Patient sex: F
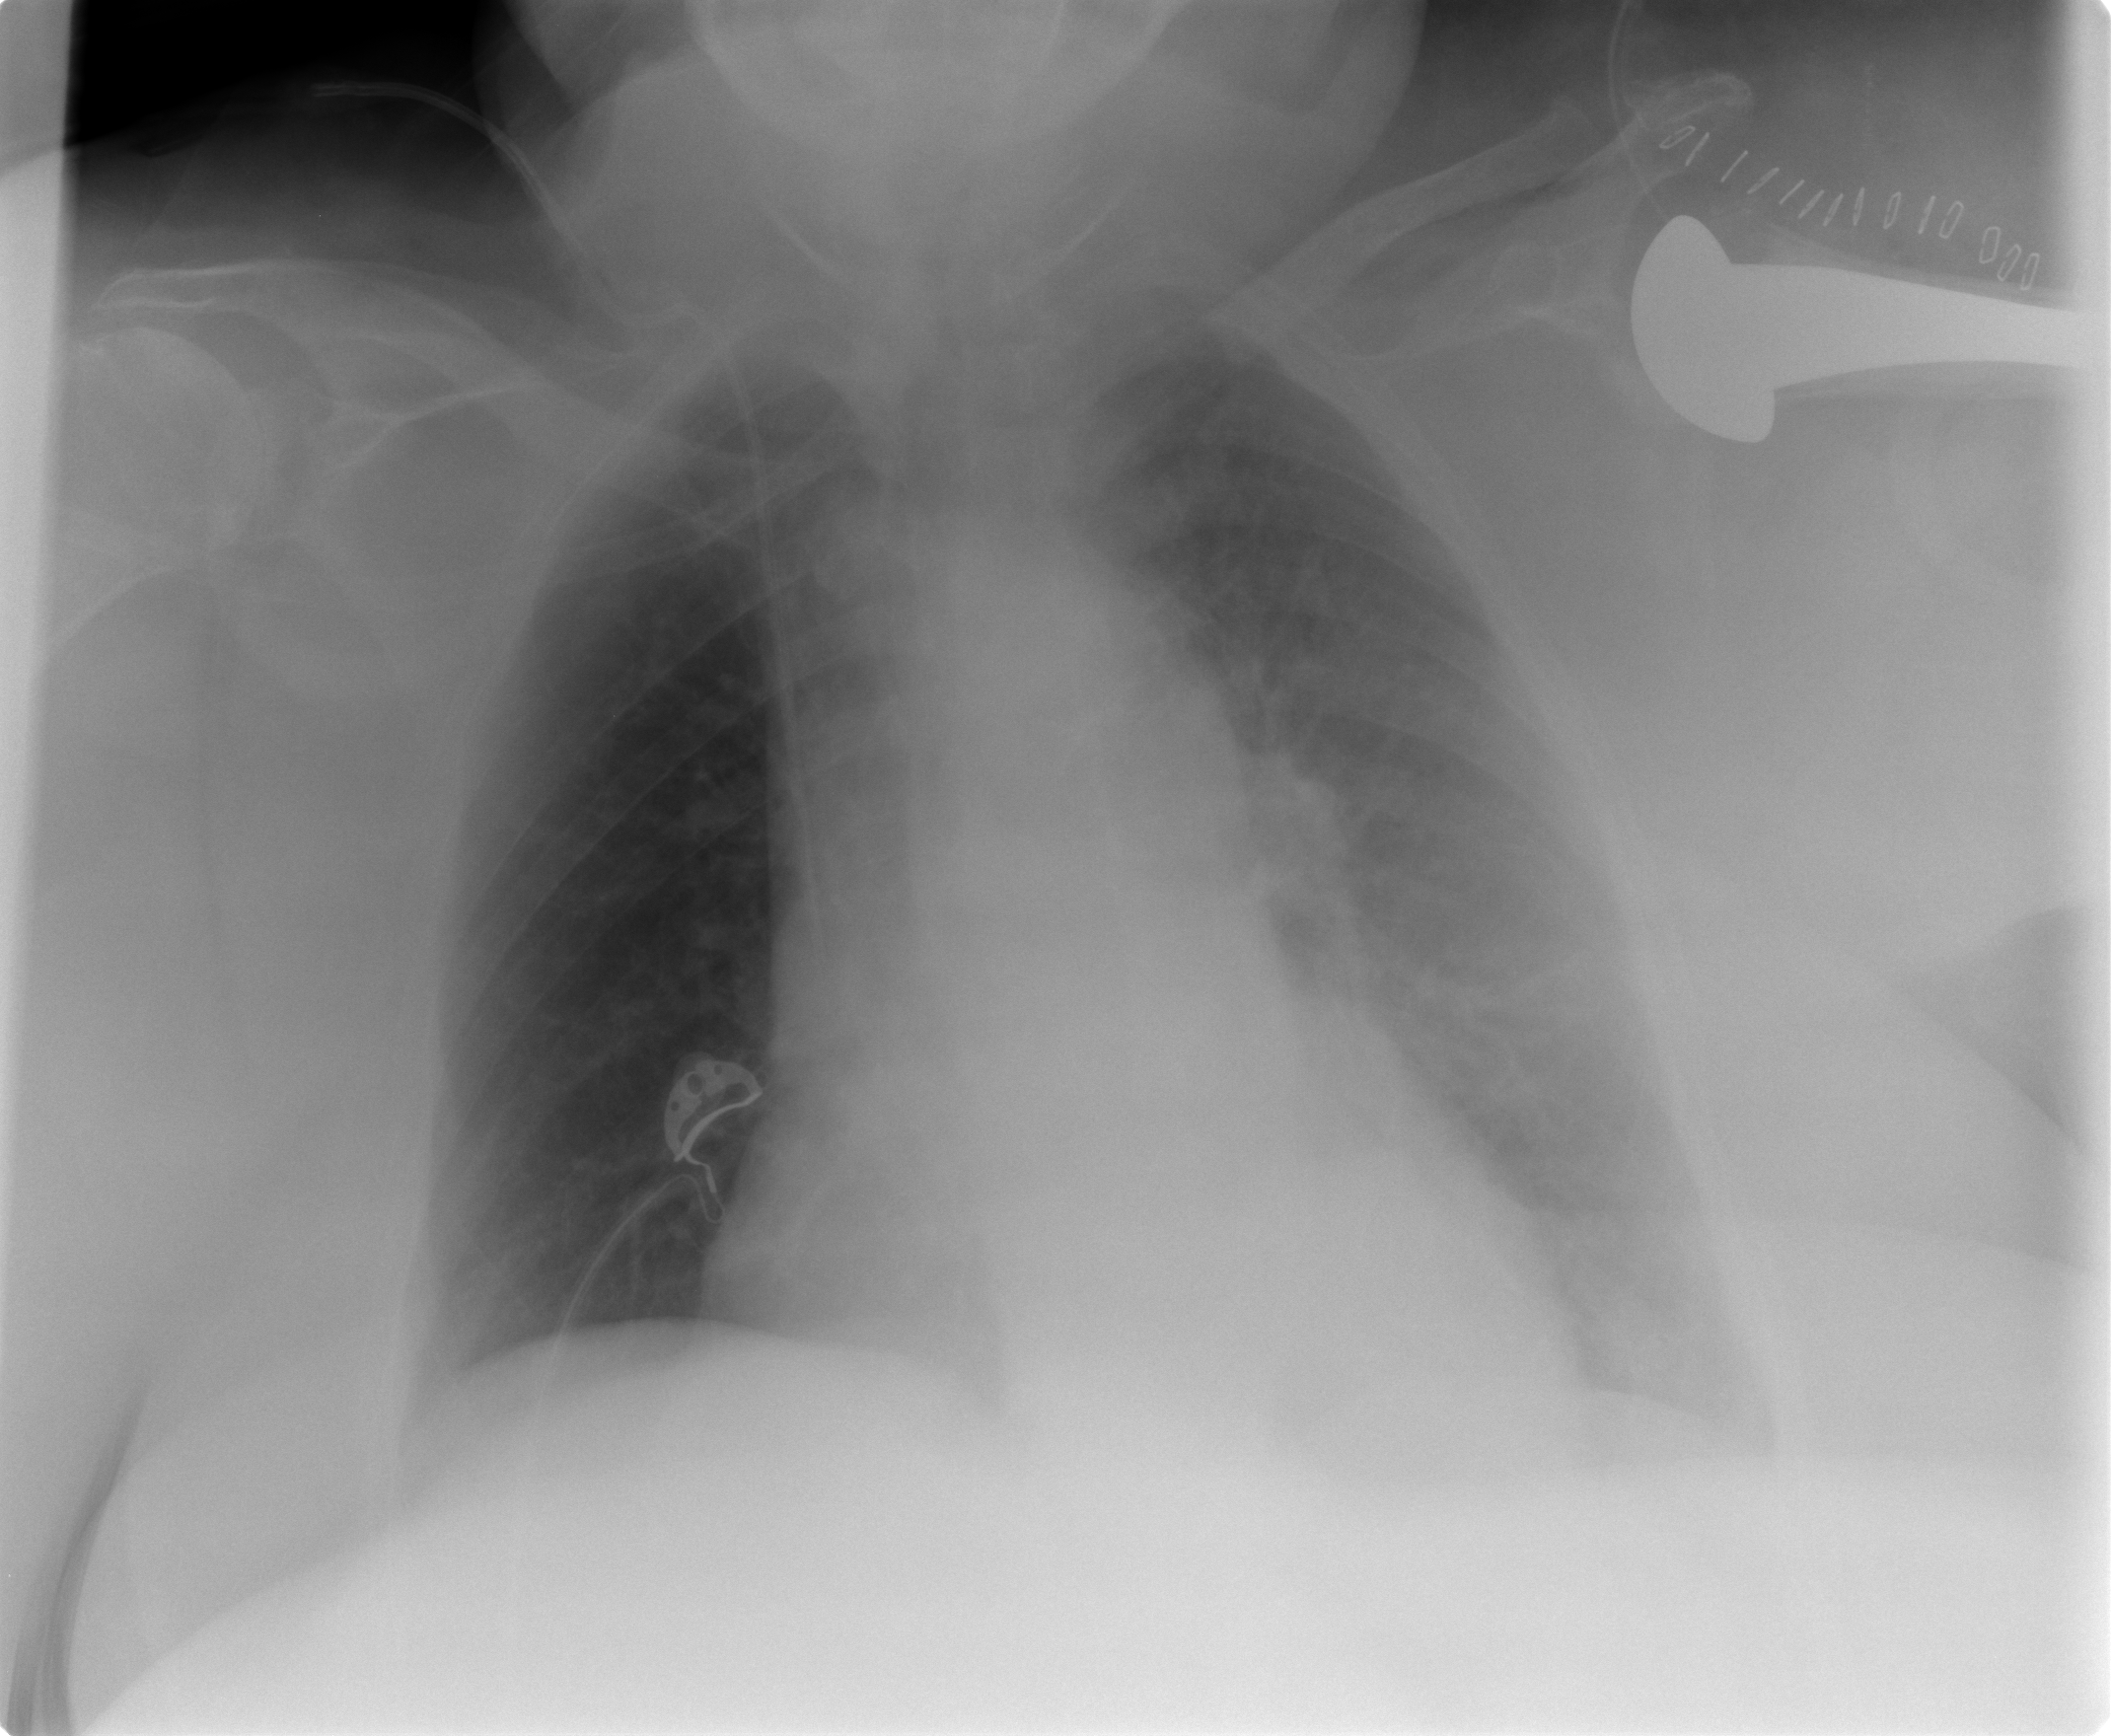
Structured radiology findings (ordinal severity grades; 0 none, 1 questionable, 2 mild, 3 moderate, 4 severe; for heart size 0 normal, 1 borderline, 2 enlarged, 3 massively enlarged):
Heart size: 2
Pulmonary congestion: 0
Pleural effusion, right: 0
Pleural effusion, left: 3
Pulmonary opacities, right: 0
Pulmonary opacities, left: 0
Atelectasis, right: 0
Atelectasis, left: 3